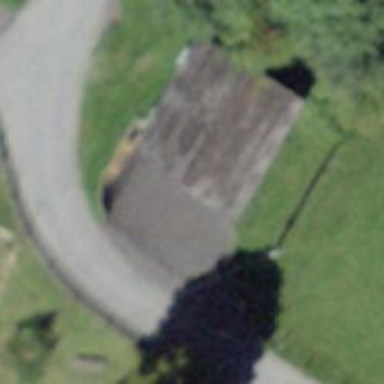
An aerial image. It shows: Shed building.